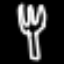
Label: fork